Question: I'm trying to create a popup window similar to programmatically. Unfortunately I couldn't figure out any helpful resource so far for creating a similar popup.

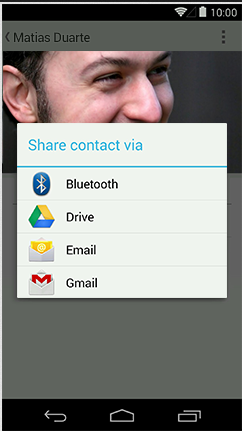
Answer: You can do it with <URL>
'''
final Dialog dialog = new Dialog(context);
dialog.setContentView(R.layout.chat_custom_dialog);
dialog.setTitle("custom dialog");
dialog.show();
'''
where 'dialog.setContentView(R.layout.chat_custom_dialog);' will set the layout of the dialog.
And if you want to update the dialog's layout views you can call the 'dialog.findViewById(id)' to get the view inside of the layout same as what you are doing in the activity